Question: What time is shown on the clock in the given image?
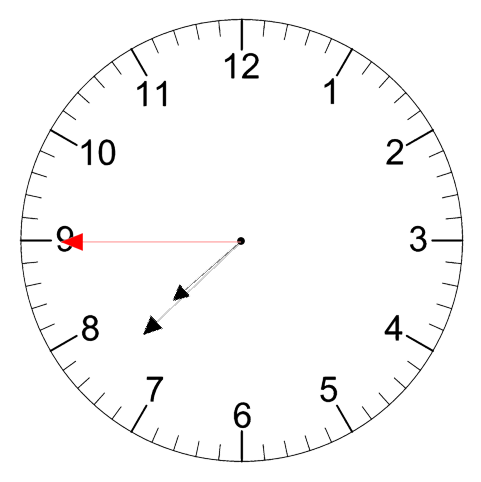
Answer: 07:37:45